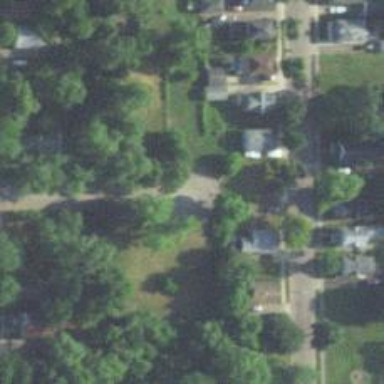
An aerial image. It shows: Residential road.